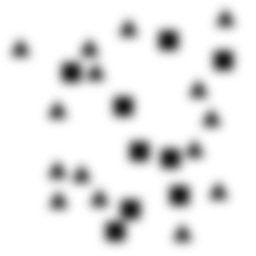
Squares: 9
Triangles: 15
Stars: 0
Total shapes: 24